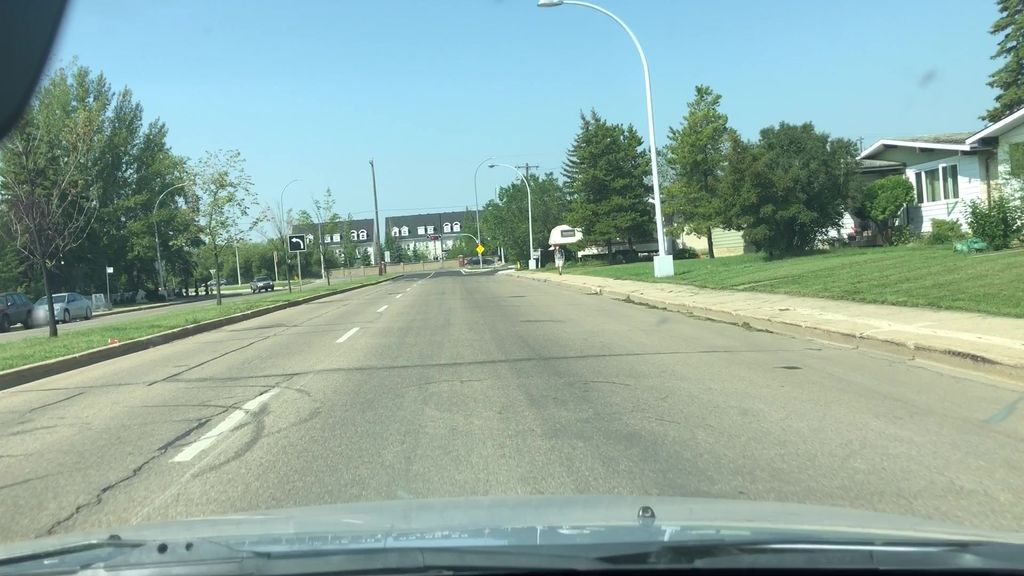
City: edmonton